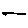
Label: line